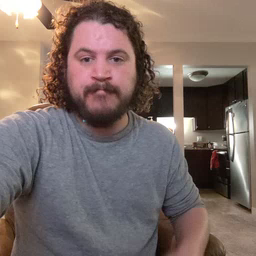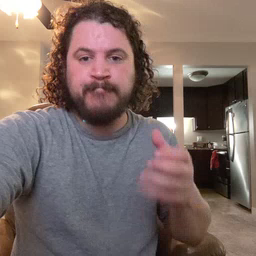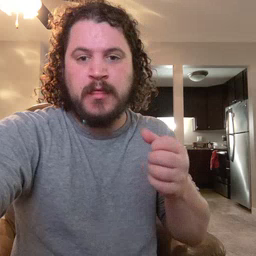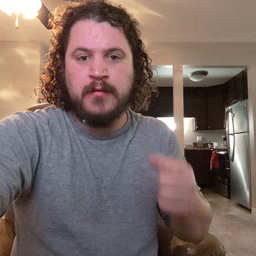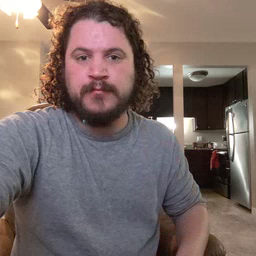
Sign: milk